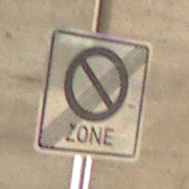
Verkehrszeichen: EndeEingeschraenktesHalteverbotZone
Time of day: Midday
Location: Roofed (Tunnel)
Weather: NotSpecified
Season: NotSpecified
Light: Natural